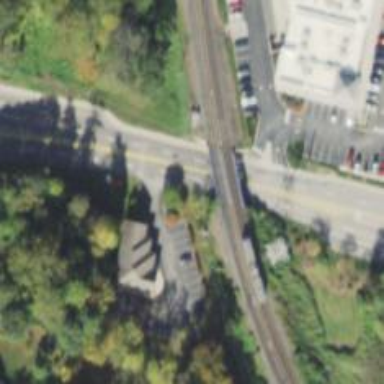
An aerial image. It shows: Bridge used by the electrified light rail system.